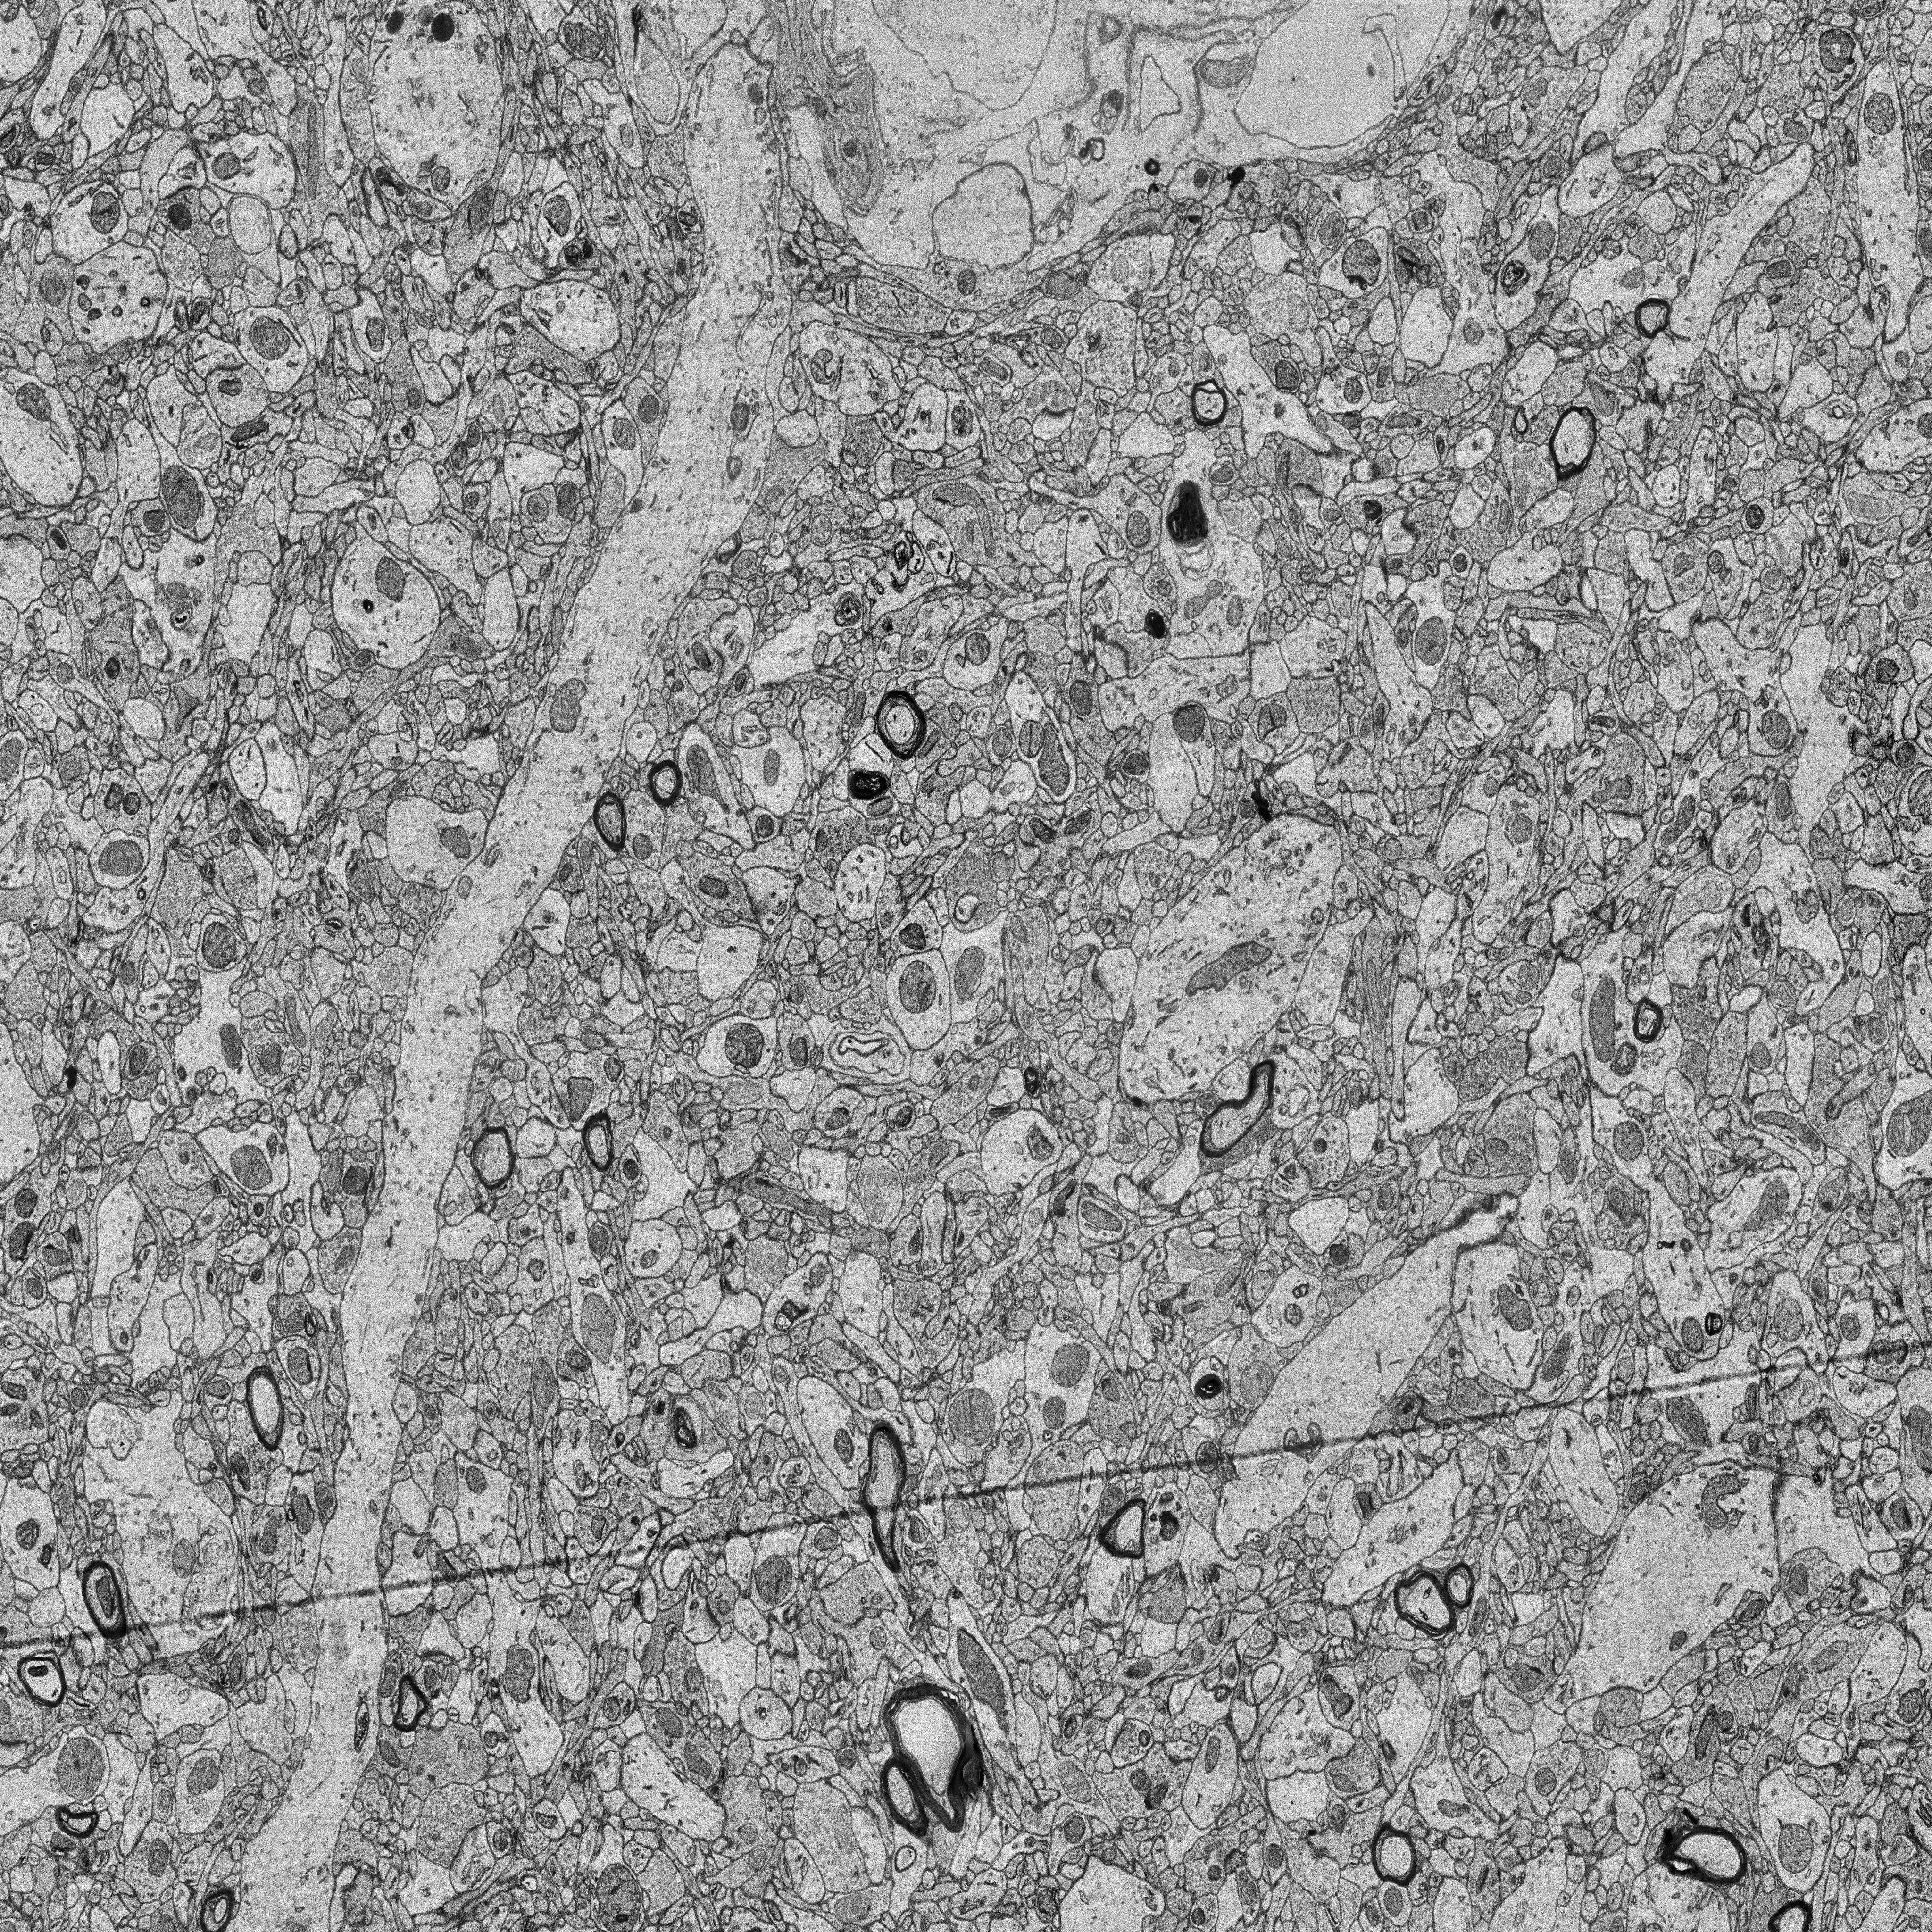
Electron microscopy slice of human cortex tissue
Slice depth (z): 100
Mitochondria instances in slice: 469